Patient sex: M
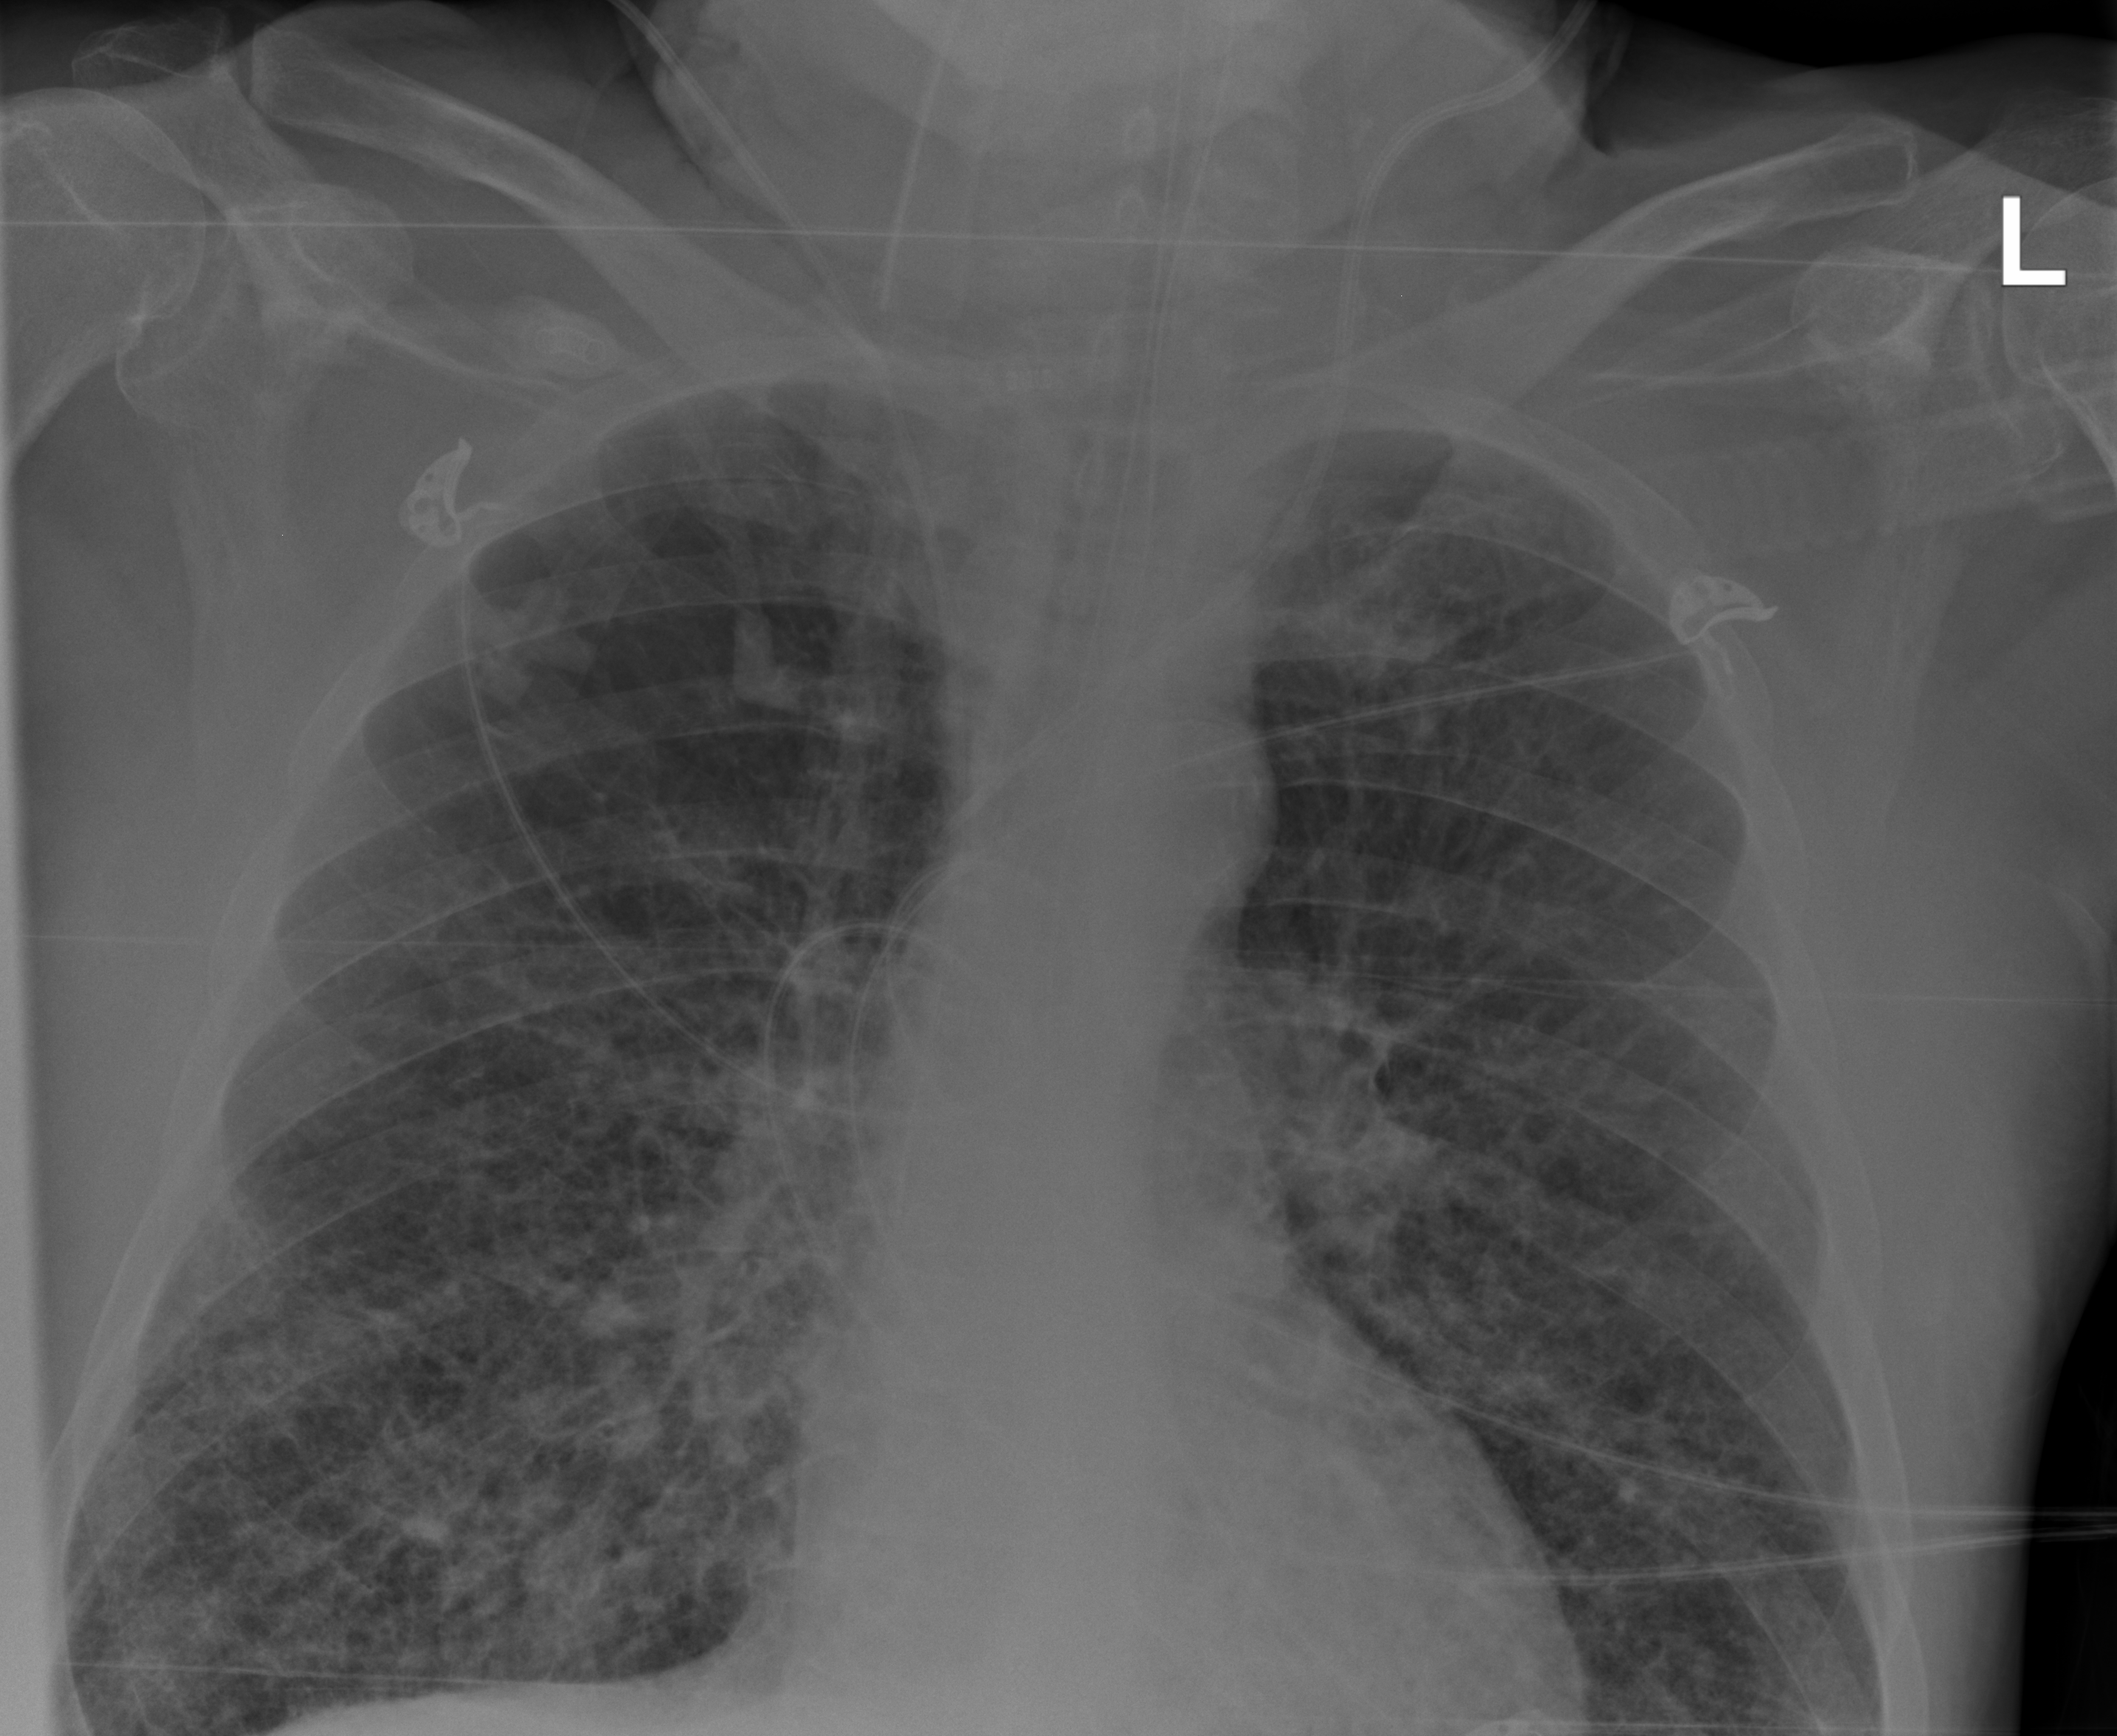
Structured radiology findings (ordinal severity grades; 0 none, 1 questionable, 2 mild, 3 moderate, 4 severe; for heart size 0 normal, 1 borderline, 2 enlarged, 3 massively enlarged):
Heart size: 0
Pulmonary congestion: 0
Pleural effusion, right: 0
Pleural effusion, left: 0
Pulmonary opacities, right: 3
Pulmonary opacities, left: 3
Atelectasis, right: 2
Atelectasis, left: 2